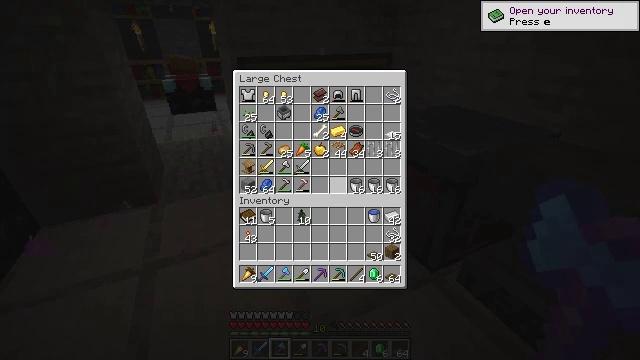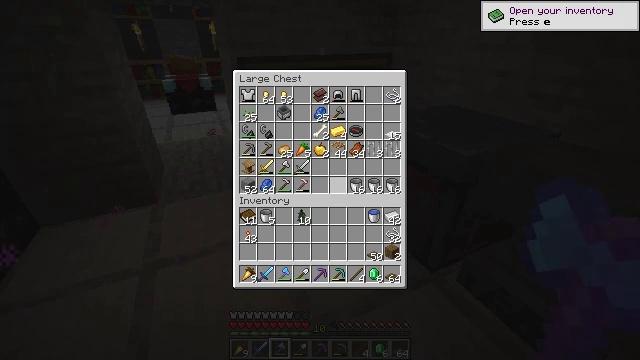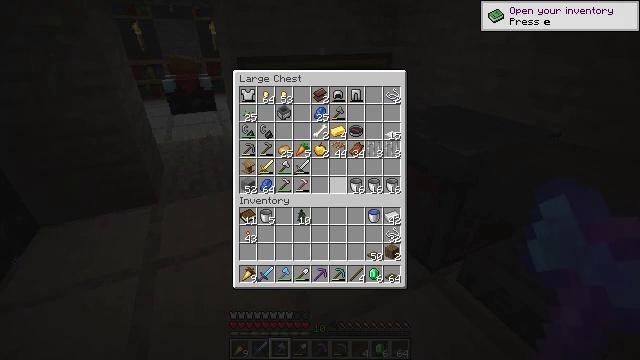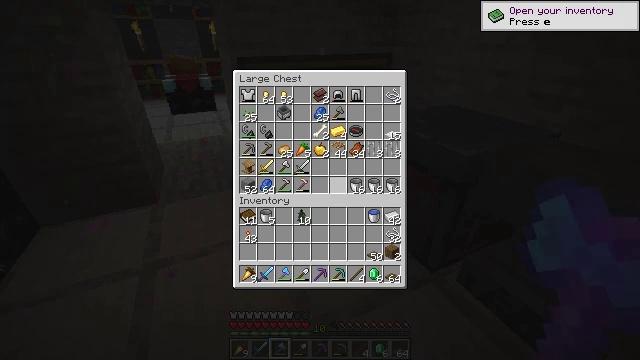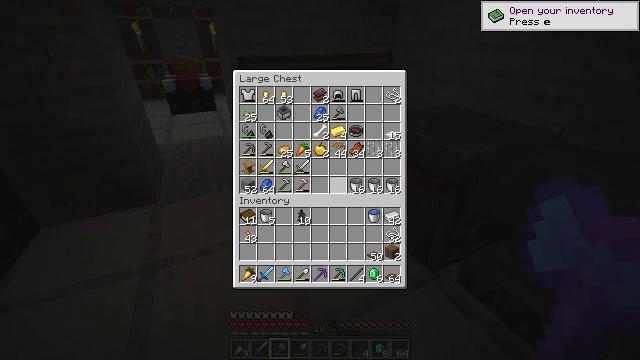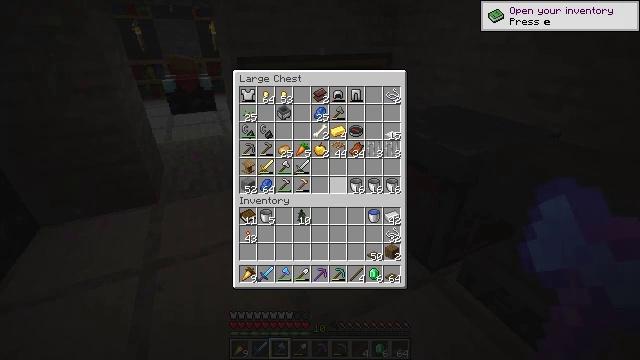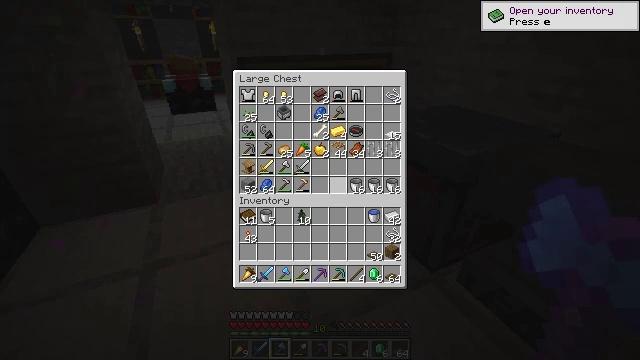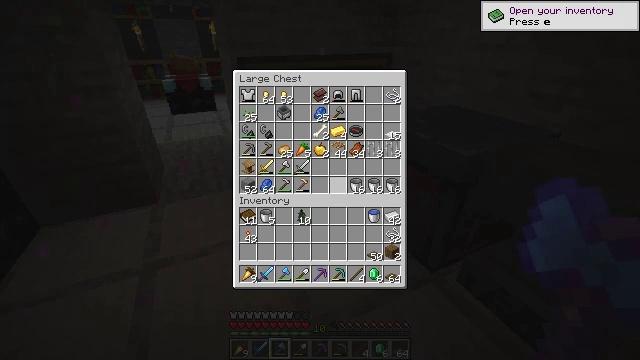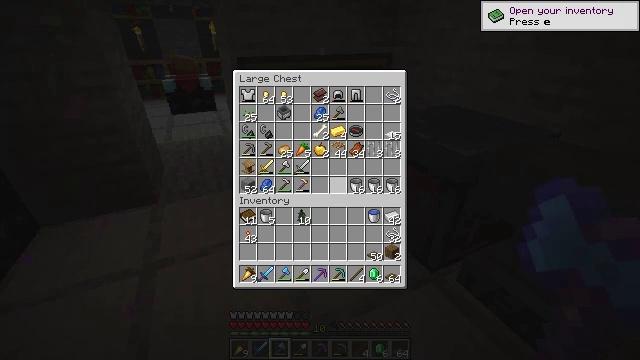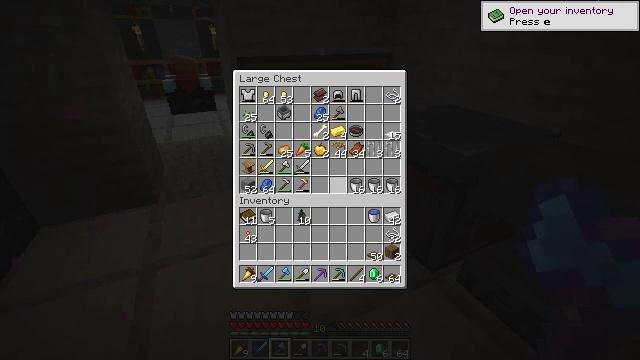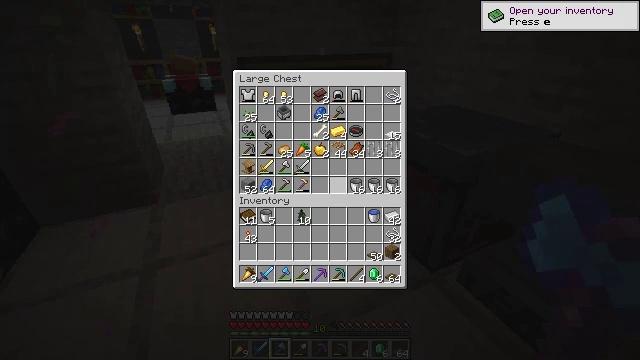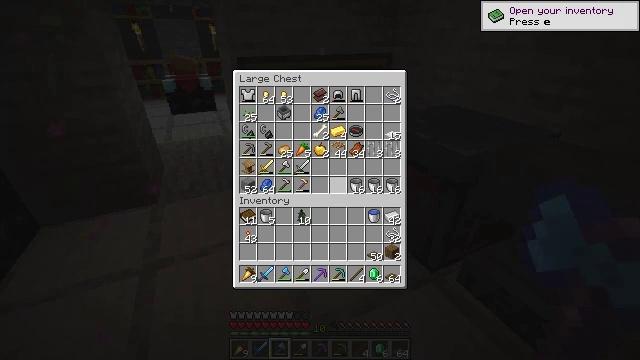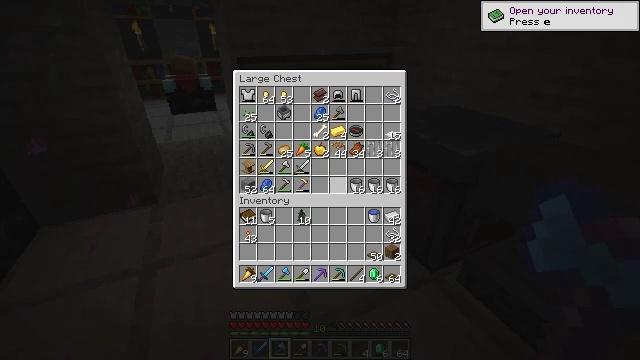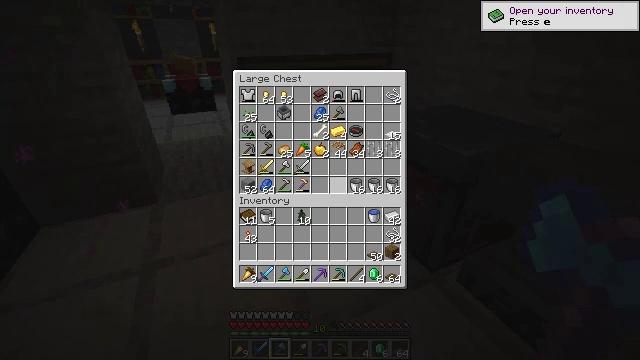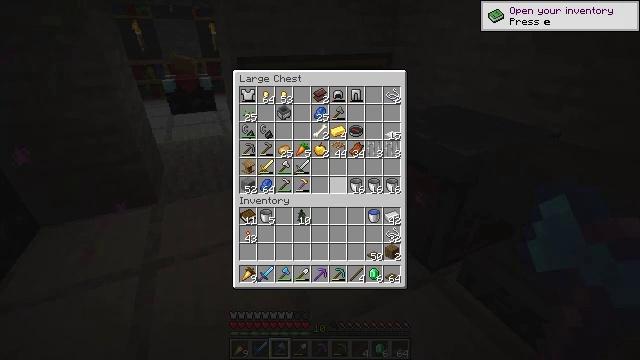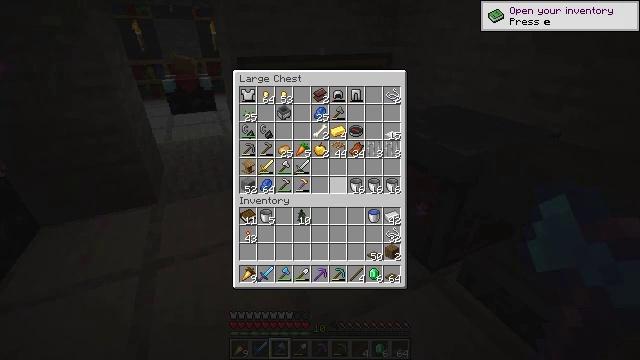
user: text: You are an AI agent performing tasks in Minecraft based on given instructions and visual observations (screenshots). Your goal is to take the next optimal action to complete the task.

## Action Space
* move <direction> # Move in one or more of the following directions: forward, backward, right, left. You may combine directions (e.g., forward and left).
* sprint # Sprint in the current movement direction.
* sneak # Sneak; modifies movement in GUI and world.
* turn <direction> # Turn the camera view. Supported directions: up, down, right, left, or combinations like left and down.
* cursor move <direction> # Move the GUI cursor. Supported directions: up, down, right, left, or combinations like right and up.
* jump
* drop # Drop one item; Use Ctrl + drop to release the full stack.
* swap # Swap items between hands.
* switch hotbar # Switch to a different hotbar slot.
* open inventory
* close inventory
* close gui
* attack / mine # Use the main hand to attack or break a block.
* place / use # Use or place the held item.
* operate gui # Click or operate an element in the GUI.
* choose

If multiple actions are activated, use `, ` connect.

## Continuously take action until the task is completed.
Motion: motion action
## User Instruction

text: Craft a fishing rod.
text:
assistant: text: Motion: no_op
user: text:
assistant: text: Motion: no_op
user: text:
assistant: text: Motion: no_op
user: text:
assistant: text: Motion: no_op
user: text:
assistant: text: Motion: no_op
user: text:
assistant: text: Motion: no_op
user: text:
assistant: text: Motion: no_op
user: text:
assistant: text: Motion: no_op
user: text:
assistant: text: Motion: no_op
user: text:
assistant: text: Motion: no_op
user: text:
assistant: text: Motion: no_op
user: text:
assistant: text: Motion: no_op
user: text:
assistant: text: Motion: no_op
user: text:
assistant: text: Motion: no_op
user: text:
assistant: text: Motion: no_op
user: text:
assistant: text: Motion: no_op
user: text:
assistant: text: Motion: no_op
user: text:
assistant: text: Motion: no_op
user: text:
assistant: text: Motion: no_op
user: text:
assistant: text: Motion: no_op
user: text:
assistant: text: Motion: no_op
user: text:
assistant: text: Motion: no_op
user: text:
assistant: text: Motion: no_op
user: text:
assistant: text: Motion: no_op
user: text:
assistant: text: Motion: no_op
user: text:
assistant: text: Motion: no_op
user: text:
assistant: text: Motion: no_op
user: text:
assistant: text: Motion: no_op
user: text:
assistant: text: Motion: no_op
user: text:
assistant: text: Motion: no_op